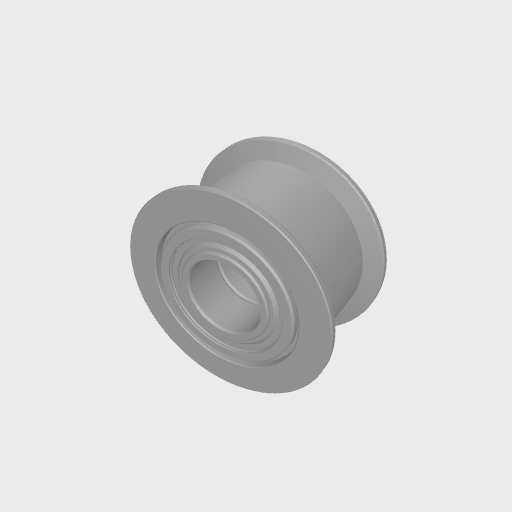
Part: DualBearingPulley8ID